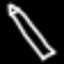
Label: pencil